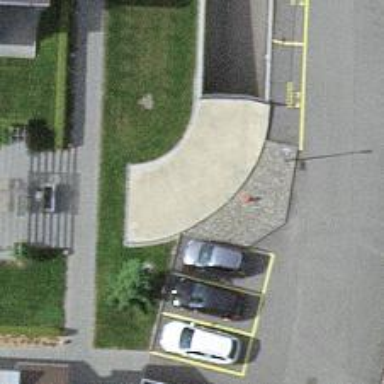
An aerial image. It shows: Parking entrance.